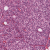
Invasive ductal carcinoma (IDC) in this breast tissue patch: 1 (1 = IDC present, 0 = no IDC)